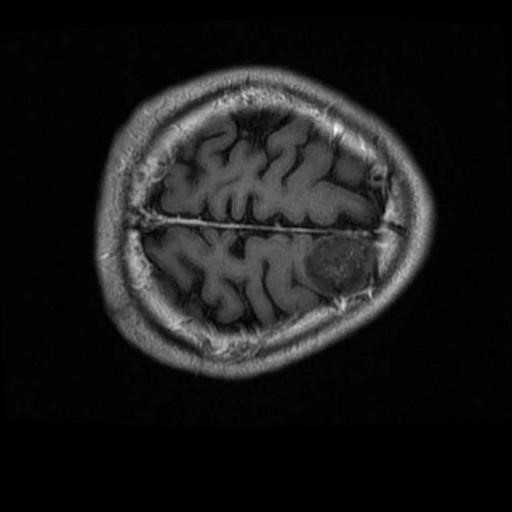
Label: brain_glioma